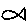
Label: fish